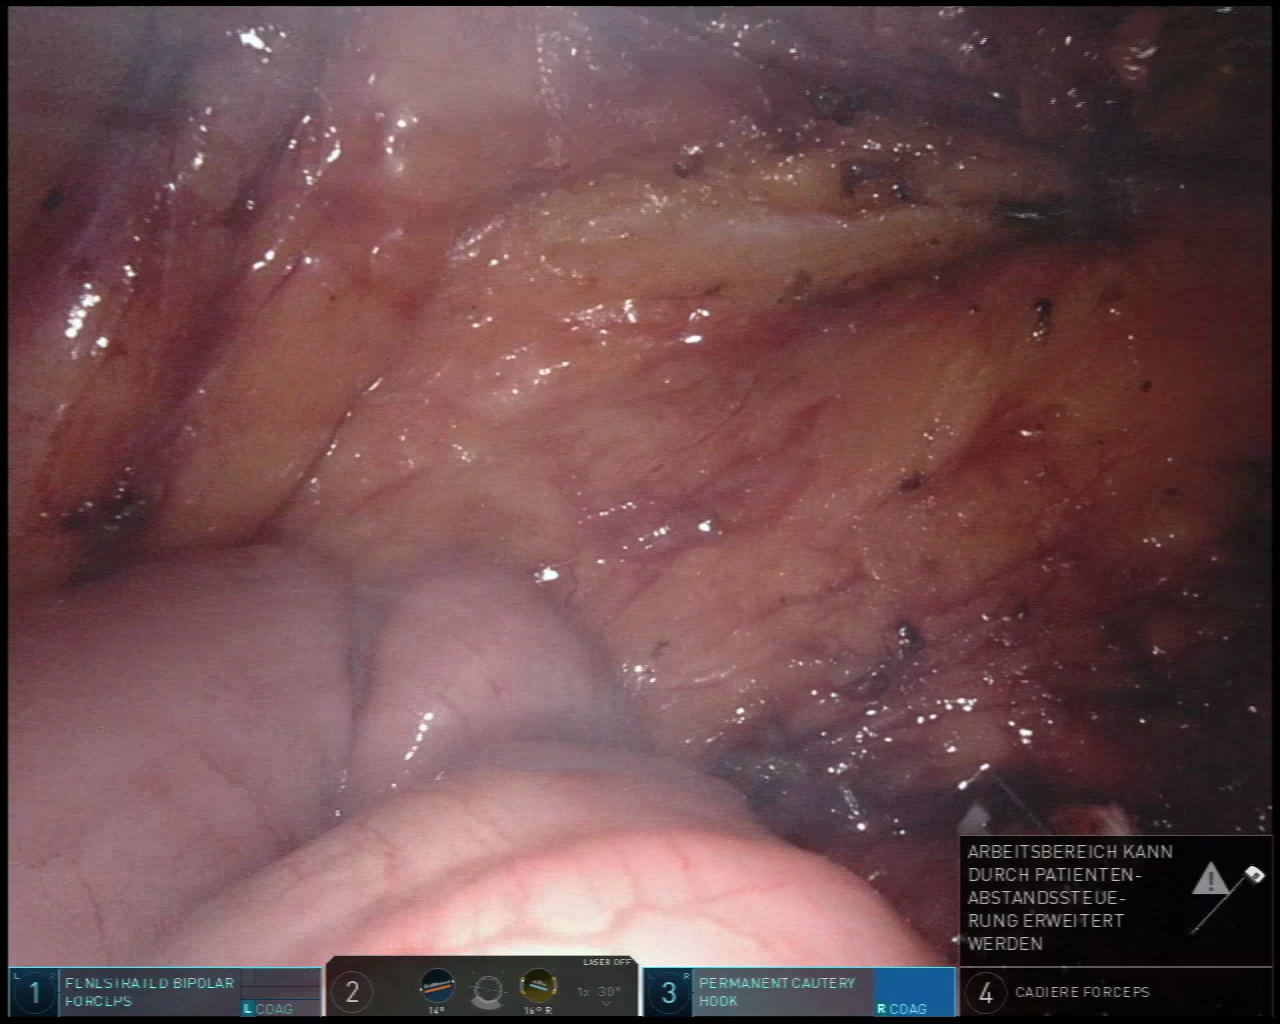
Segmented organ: intestinal_veins
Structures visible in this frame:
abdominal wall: no
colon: no
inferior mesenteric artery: no
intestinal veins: yes
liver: no
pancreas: no
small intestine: yes
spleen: no
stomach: no
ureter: no
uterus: no
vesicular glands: no